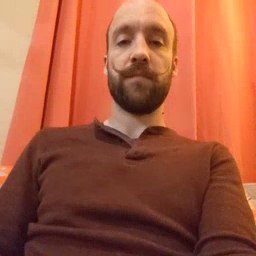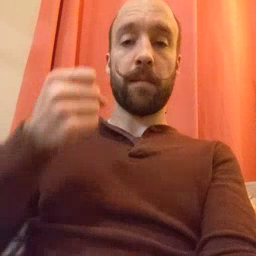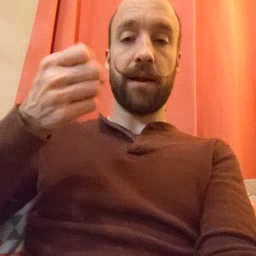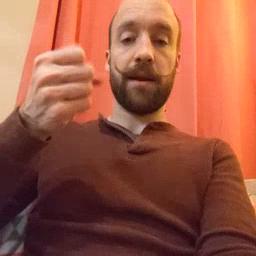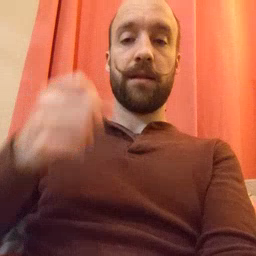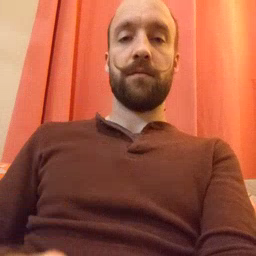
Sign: milk